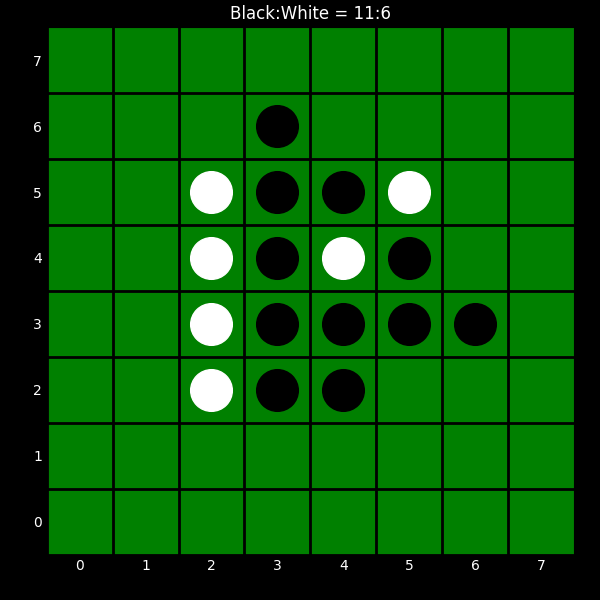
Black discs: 11
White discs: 6